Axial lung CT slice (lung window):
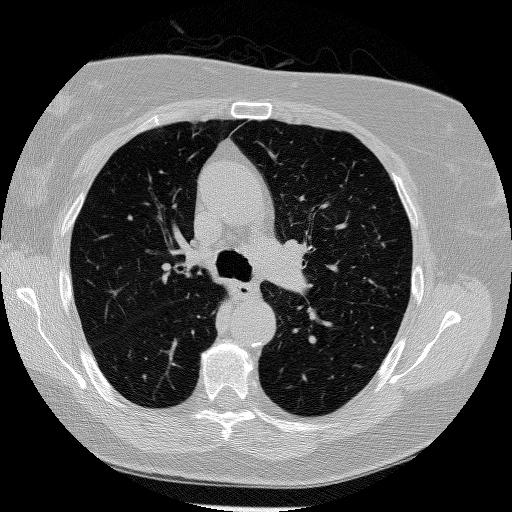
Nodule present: no